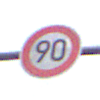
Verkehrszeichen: Geschwindigkeit90
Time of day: Midday
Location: Outdoor (Suburban)
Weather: Overcast
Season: NotSpecified
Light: Natural